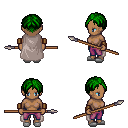
a pixel art fantasy rpg character, female body template, human, dark skin, gray cape, magenta pants, green parted hairstyle, leather bracers, white slippers, spear, four views (front, back, left, right), 2x2 character sprite sheet, small pixel art, hard edges, no anti-aliasing